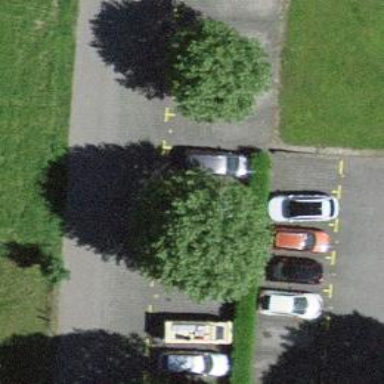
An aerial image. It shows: Parking available on the street side.